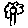
Label: flower